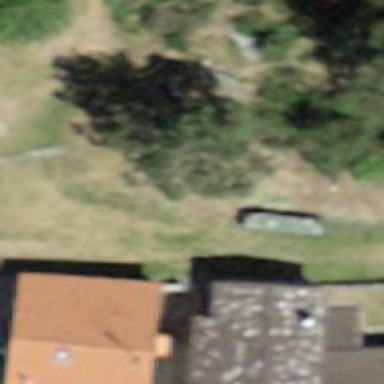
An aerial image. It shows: Red bench.